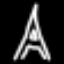
Label: The Eiffel Tower